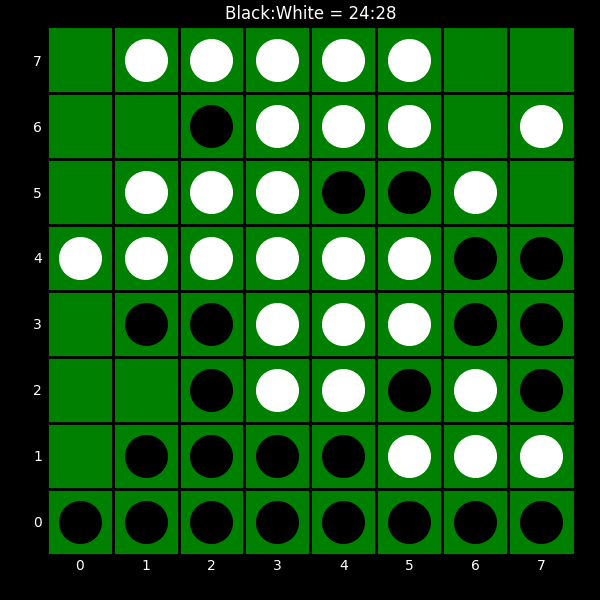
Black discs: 24
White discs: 28